Interaction volume radius: 5 \u00c5
Interaction volume height: 15 \u00c5
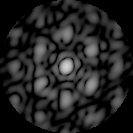
Disorder parameter: 0.5558